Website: lowes
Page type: customer-info-address
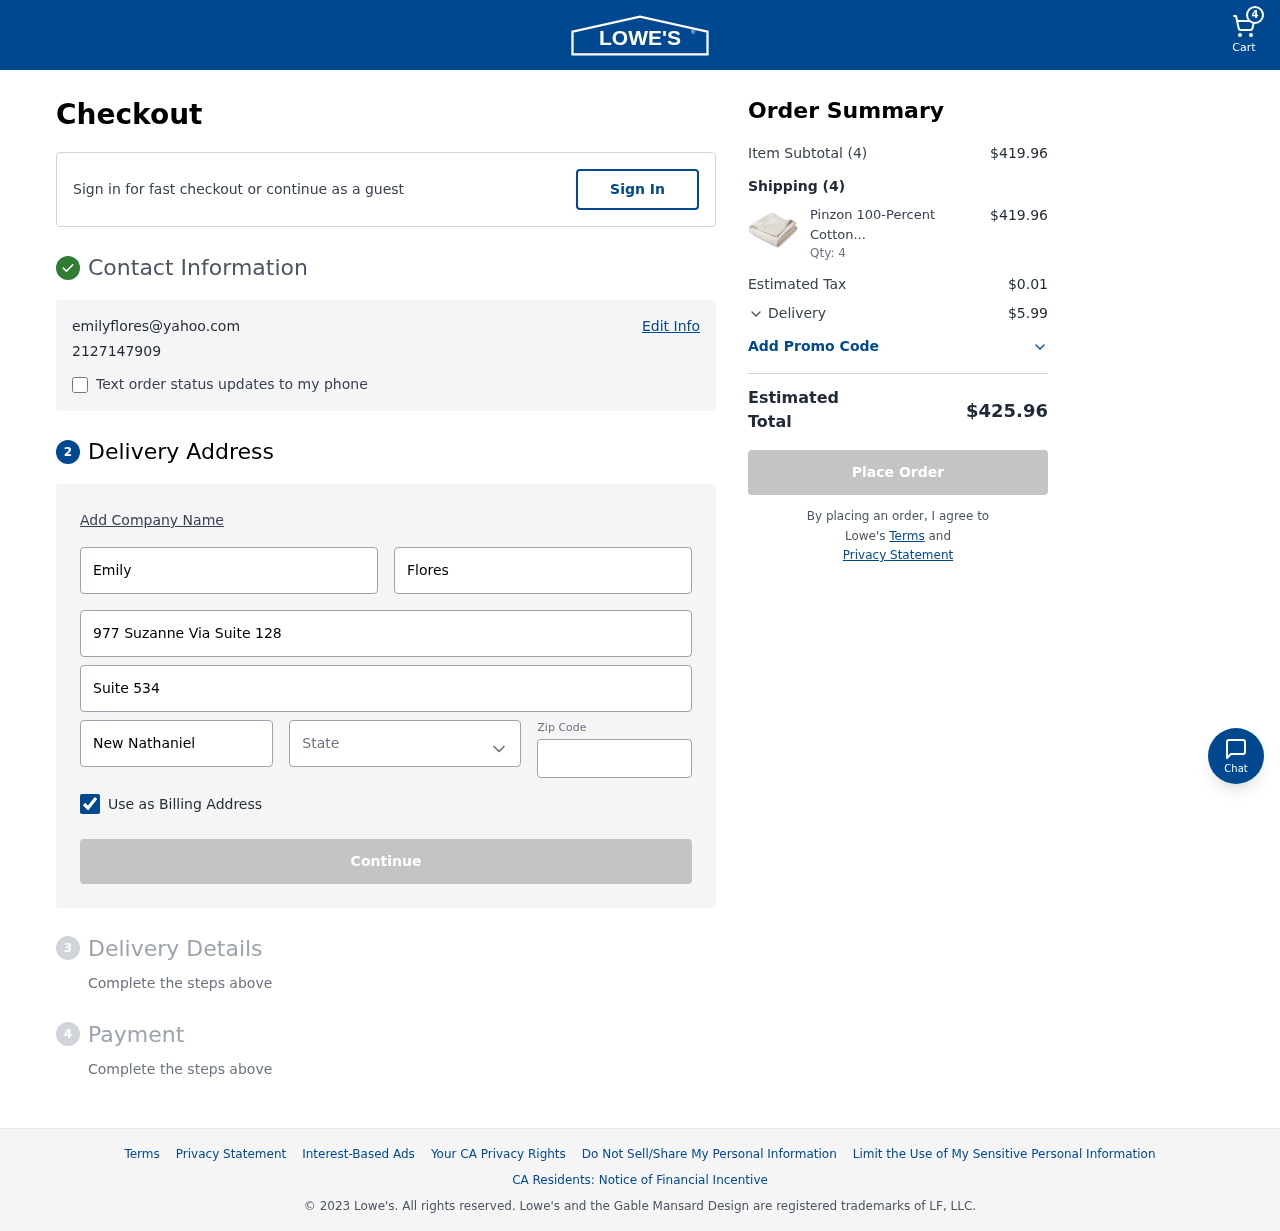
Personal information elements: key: PII_CITY
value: New Nathaniel
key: PII_EMAIL
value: emilyflores@yahoo.com
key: PII_FIRSTNAME
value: Emily
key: PII_LASTNAME
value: Flores
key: PII_PHONE
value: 2127147909
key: PII_POSTCODE
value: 98503
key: PII_STATE
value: South Carolina
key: PII_STREET
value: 977 Suzanne Via Suite 128
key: PII_STREET2
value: Suite 534
Product elements: key: PRODUCT1_NAME
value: Pinzon 100-Percent Cotton Jacquard Avalon Matelasse Coverlet
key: PRODUCT1_QUANTITY
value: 4
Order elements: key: ORDER_NUM_ITEMS
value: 4
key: ORDER_SUBTOTAL
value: $419.96
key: ORDER_NUM_ITEMS2
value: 4
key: ORDER_SUBTOTAL2
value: $419.96
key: ORDER_TAX
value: $0.01
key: ORDER_SHIPPING_COST
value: $5.99
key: ORDER_TOTAL
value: $425.96